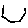
Label: hexagon